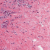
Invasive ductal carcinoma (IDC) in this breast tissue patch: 1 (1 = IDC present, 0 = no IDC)